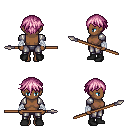
a pixel art fantasy rpg character, female body template, human, dark skin, steel arm armor, metal pants, pink short bangs hairstyle, white cloth bandages, black shoes, spear, four views (front, back, left, right), 2x2 character sprite sheet, small pixel art, hard edges, no anti-aliasing